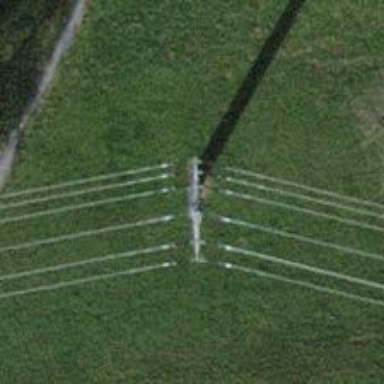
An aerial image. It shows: Concrete power pole.